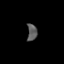
Tissue: skin
Cell type: Epithelial cells
Senescence score: 0.7303
Nuclear area (px): 166
Mean DAPI intensity: 89.494